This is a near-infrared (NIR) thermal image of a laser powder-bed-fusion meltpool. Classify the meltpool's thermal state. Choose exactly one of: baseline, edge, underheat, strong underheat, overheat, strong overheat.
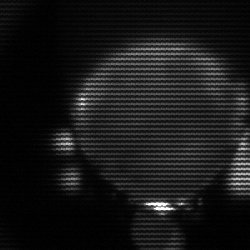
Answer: edge